Field crop: maize
Growth stage: 2
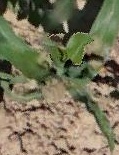
Species: maize